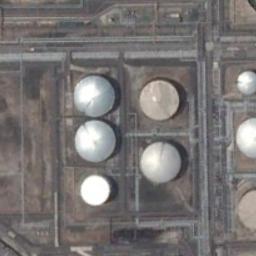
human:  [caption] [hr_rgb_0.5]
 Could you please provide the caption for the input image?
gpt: There are two rows of storage tanks, One of which is larger than the others .

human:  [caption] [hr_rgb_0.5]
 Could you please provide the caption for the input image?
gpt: There are some white and silver storage tanks on the bare land .

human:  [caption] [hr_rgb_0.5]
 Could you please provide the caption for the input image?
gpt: There are many roads around the storage tanks .

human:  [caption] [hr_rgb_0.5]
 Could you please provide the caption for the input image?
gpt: There are many neatly arranged storage tanks and many pipelines in the factory .

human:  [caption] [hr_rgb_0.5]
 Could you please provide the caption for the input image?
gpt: There are several storage tanks of different sizes .